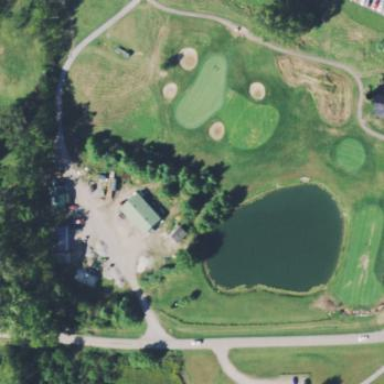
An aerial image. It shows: Water hazard on golf course. The hazard is natural water feature.